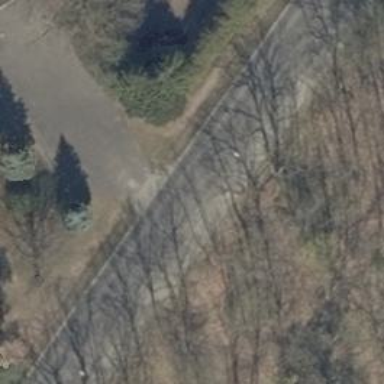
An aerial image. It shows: Sidewalk along the footway.